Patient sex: M
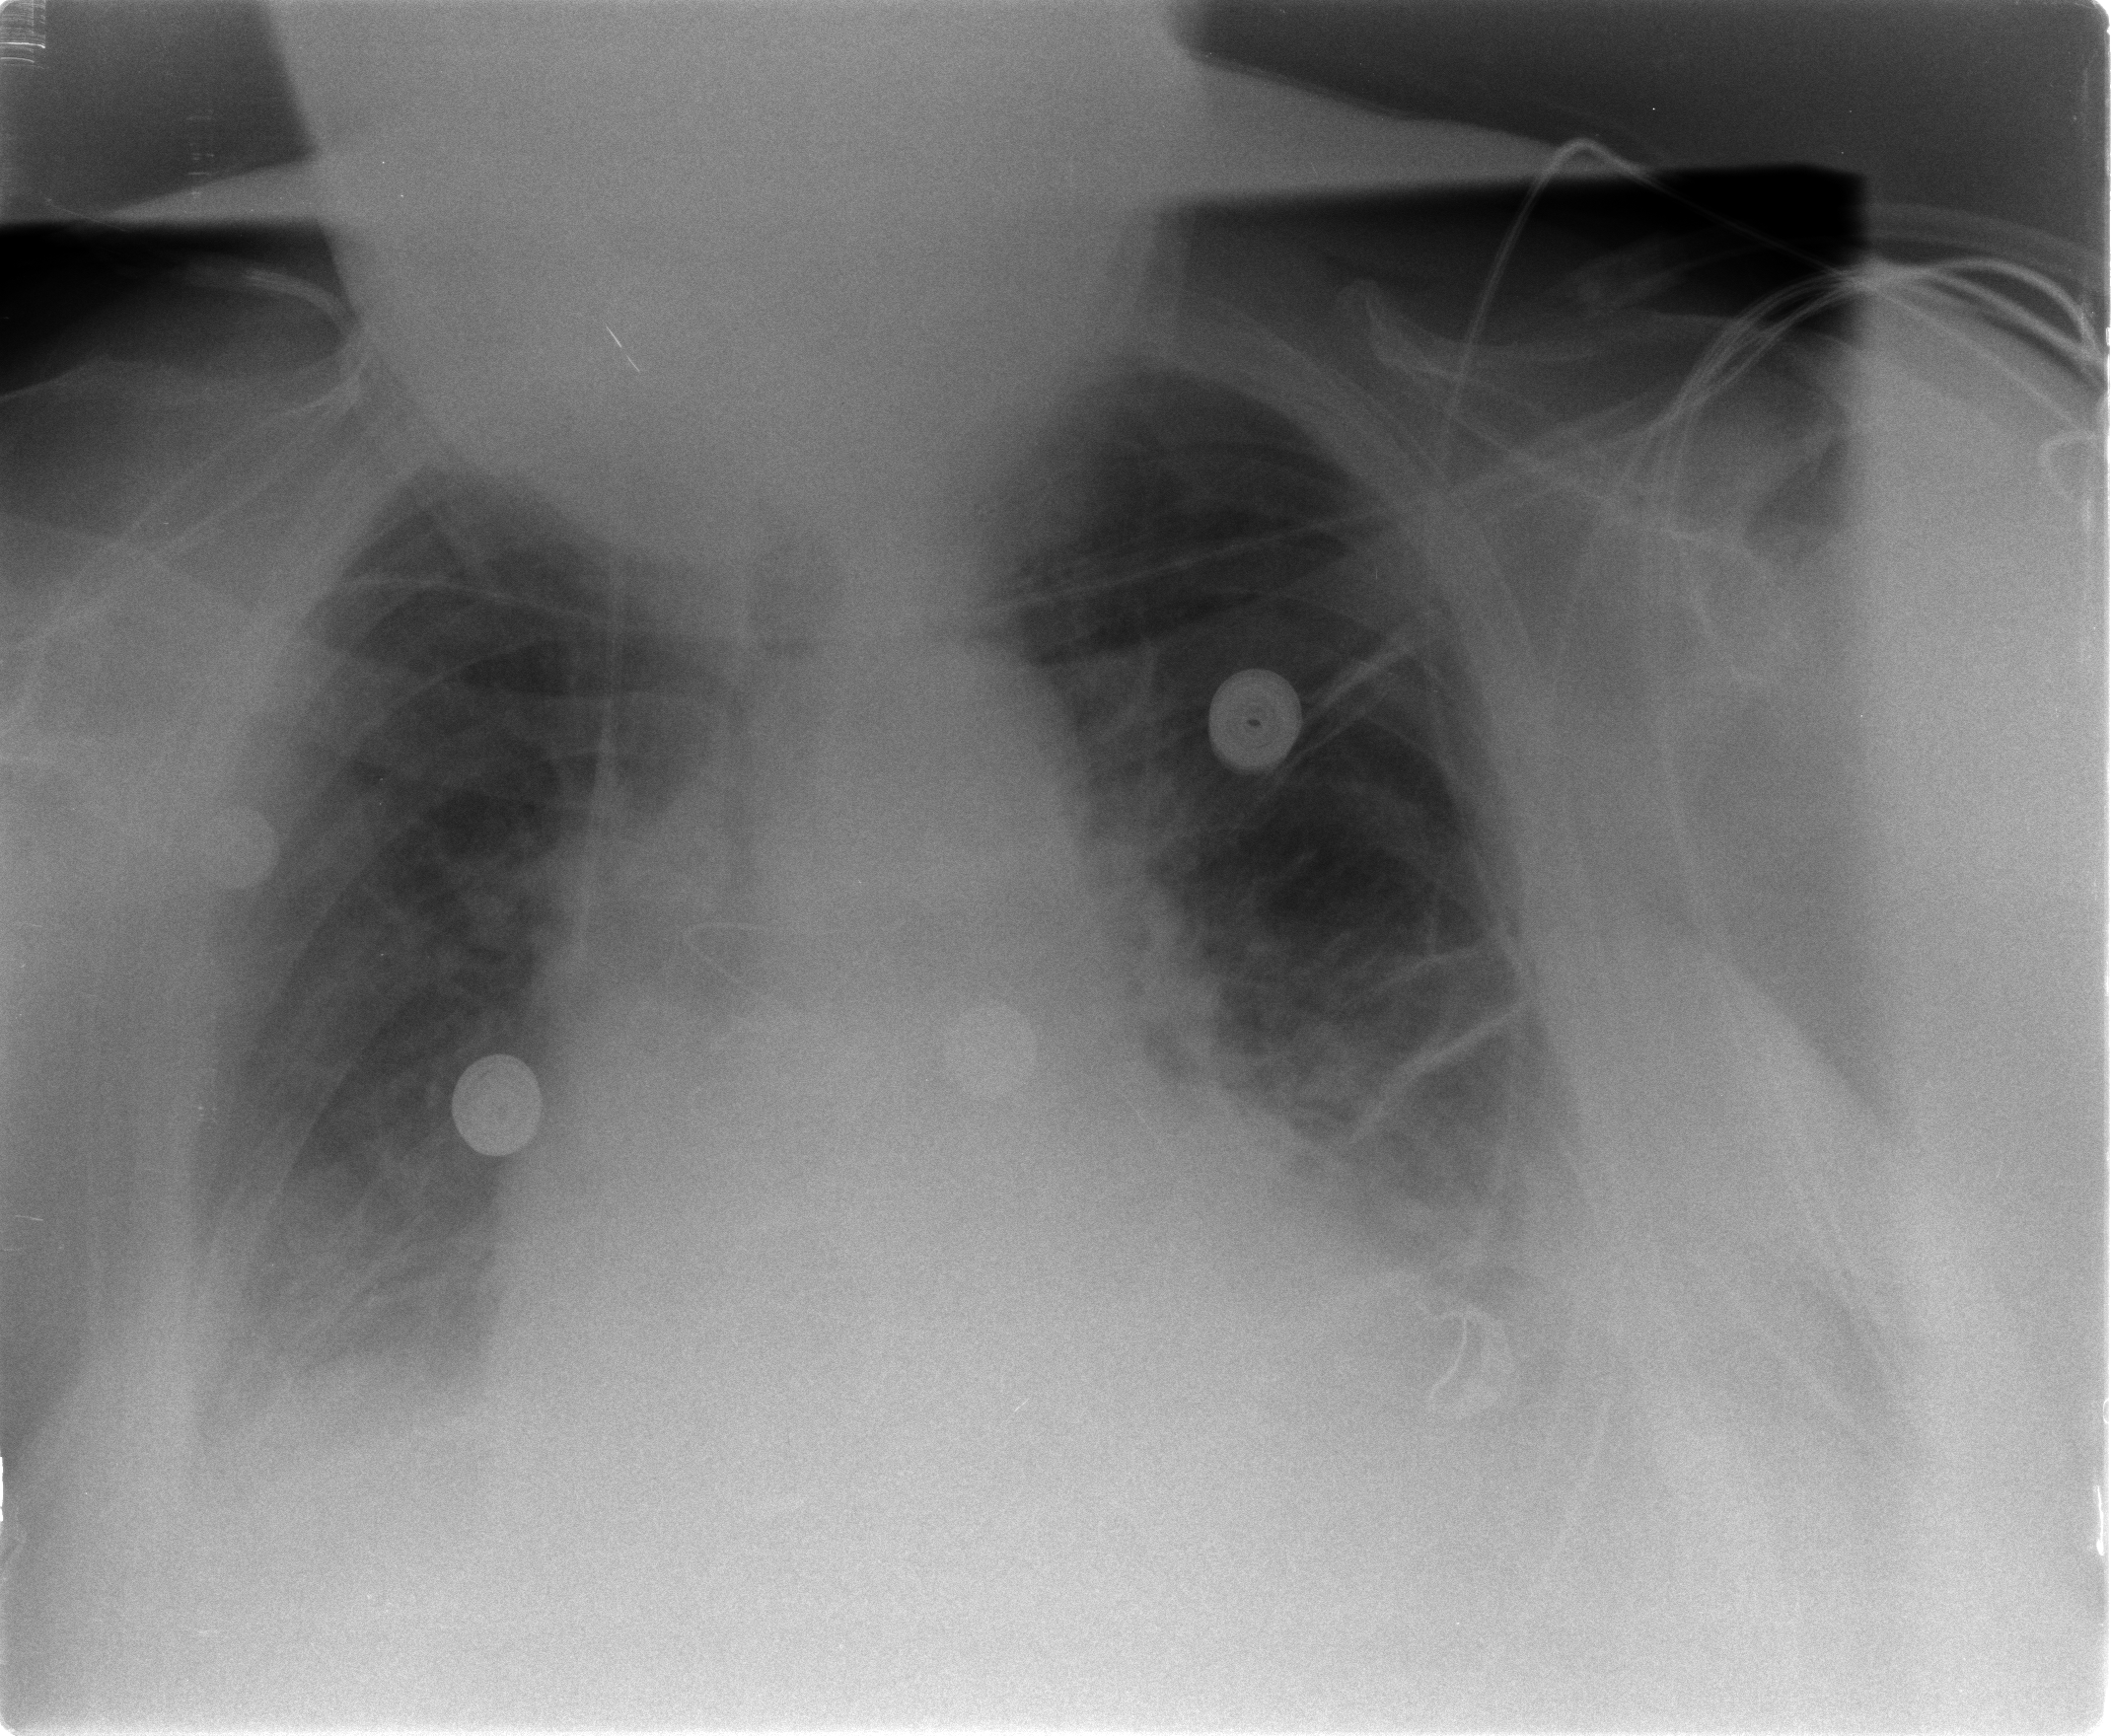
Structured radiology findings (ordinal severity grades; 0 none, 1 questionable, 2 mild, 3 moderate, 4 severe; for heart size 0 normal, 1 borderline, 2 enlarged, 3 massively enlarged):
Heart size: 2
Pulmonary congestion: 2
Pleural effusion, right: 2
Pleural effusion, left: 2
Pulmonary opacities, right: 0
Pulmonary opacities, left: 0
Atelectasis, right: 2
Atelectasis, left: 3